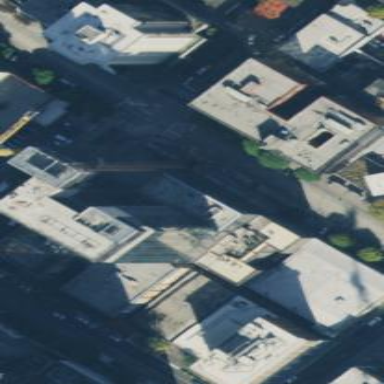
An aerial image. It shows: Part of building.